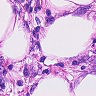
Metastatic tissue present: yes